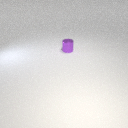
small purple metal cylinder